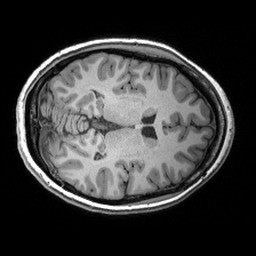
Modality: T1w
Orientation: axial
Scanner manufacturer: siemens
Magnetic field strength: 3 T
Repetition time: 2.53 s
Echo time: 0.00299 s